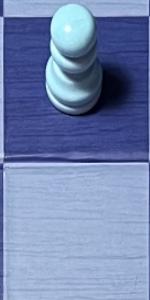
Label: Empty